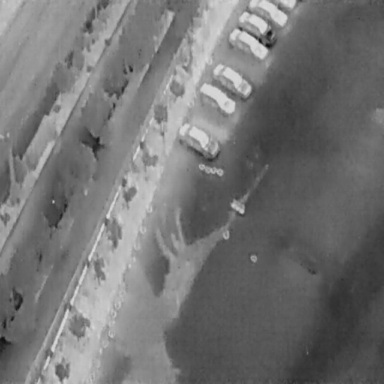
There are seven Cars in the infrared image.